Question: I would like to add a white border over all my images in my content div using css. Images in the header and footer div areas should not be affected. how do I achieve this? See example image below. There are images of different sizes on the web pages.

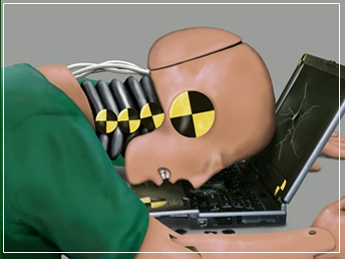
Answer: You can do this without having an extra element or pseudo element:
<URL>
'''
img {
outline: 1px solid white;
outline-offset: -4px;
}
'''
IE9&10 do not support the outline-offset property, but otherwise support is good: <URL>
Alternate solution that doesn't require knowing the dimensions of the image:
<URL>
'''
<div class="ie-container"><img src="http://placekitten.com/200/200" /></div>
div.ie-container {
display: inline-block;
position: relative;
}
div.ie-container:before {
display: block;
content: '';
position: absolute;
top: 4px;
right: 4px;
bottom: 4px;
left: 4px;
border: 1px solid white;
}
img {
vertical-align: middle; /* optional */
}
'''